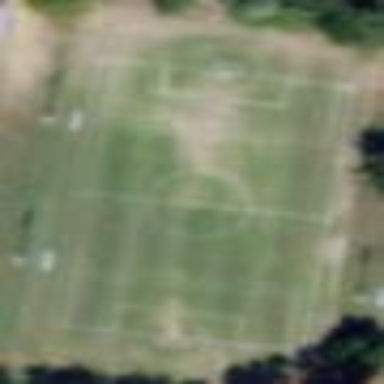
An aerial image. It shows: Soccer pitch for outdoor sports and leisure activities.